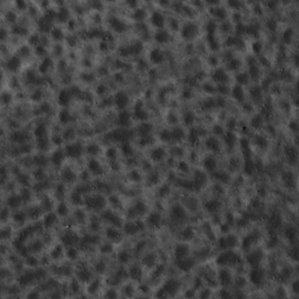
Label: non_frost